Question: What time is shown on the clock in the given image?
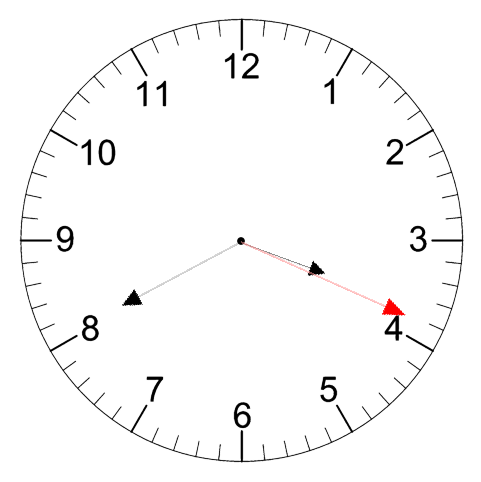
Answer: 03:40:19